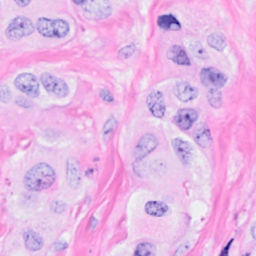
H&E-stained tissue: Breast